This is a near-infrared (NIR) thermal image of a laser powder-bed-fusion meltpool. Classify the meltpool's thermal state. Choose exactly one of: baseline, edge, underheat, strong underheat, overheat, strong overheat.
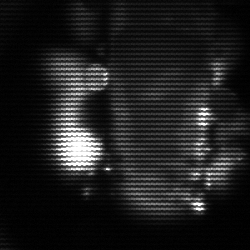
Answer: strong underheat